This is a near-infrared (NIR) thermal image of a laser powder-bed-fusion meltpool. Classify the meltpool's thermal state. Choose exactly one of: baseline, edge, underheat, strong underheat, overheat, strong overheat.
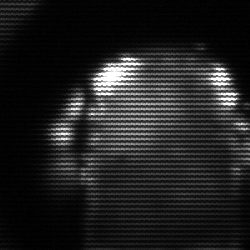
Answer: baseline